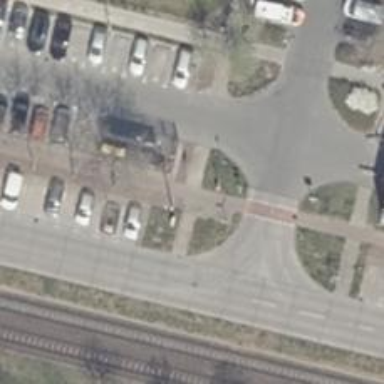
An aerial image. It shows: Sidewalk.